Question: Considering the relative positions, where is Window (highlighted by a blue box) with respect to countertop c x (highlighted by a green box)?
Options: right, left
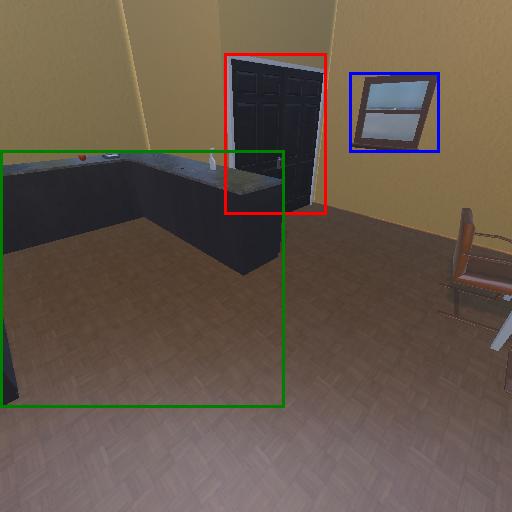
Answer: right